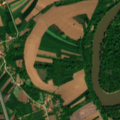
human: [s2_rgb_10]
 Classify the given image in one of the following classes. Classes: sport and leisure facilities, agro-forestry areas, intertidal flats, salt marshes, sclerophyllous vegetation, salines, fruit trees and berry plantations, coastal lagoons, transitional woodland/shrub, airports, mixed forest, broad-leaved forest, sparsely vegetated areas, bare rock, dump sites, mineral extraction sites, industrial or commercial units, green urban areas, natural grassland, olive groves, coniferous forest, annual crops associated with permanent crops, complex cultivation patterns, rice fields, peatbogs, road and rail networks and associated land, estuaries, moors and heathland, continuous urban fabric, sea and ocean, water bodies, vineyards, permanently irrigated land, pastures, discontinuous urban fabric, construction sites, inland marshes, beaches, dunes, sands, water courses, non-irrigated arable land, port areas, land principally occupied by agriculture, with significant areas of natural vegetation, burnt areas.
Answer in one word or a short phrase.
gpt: discontinuous urban fabric, non-irrigated arable land, complex cultivation patterns, land principally occupied by agriculture, with significant areas of natural vegetation, broad-leaved forest, water courses